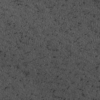
Label: not_dusty